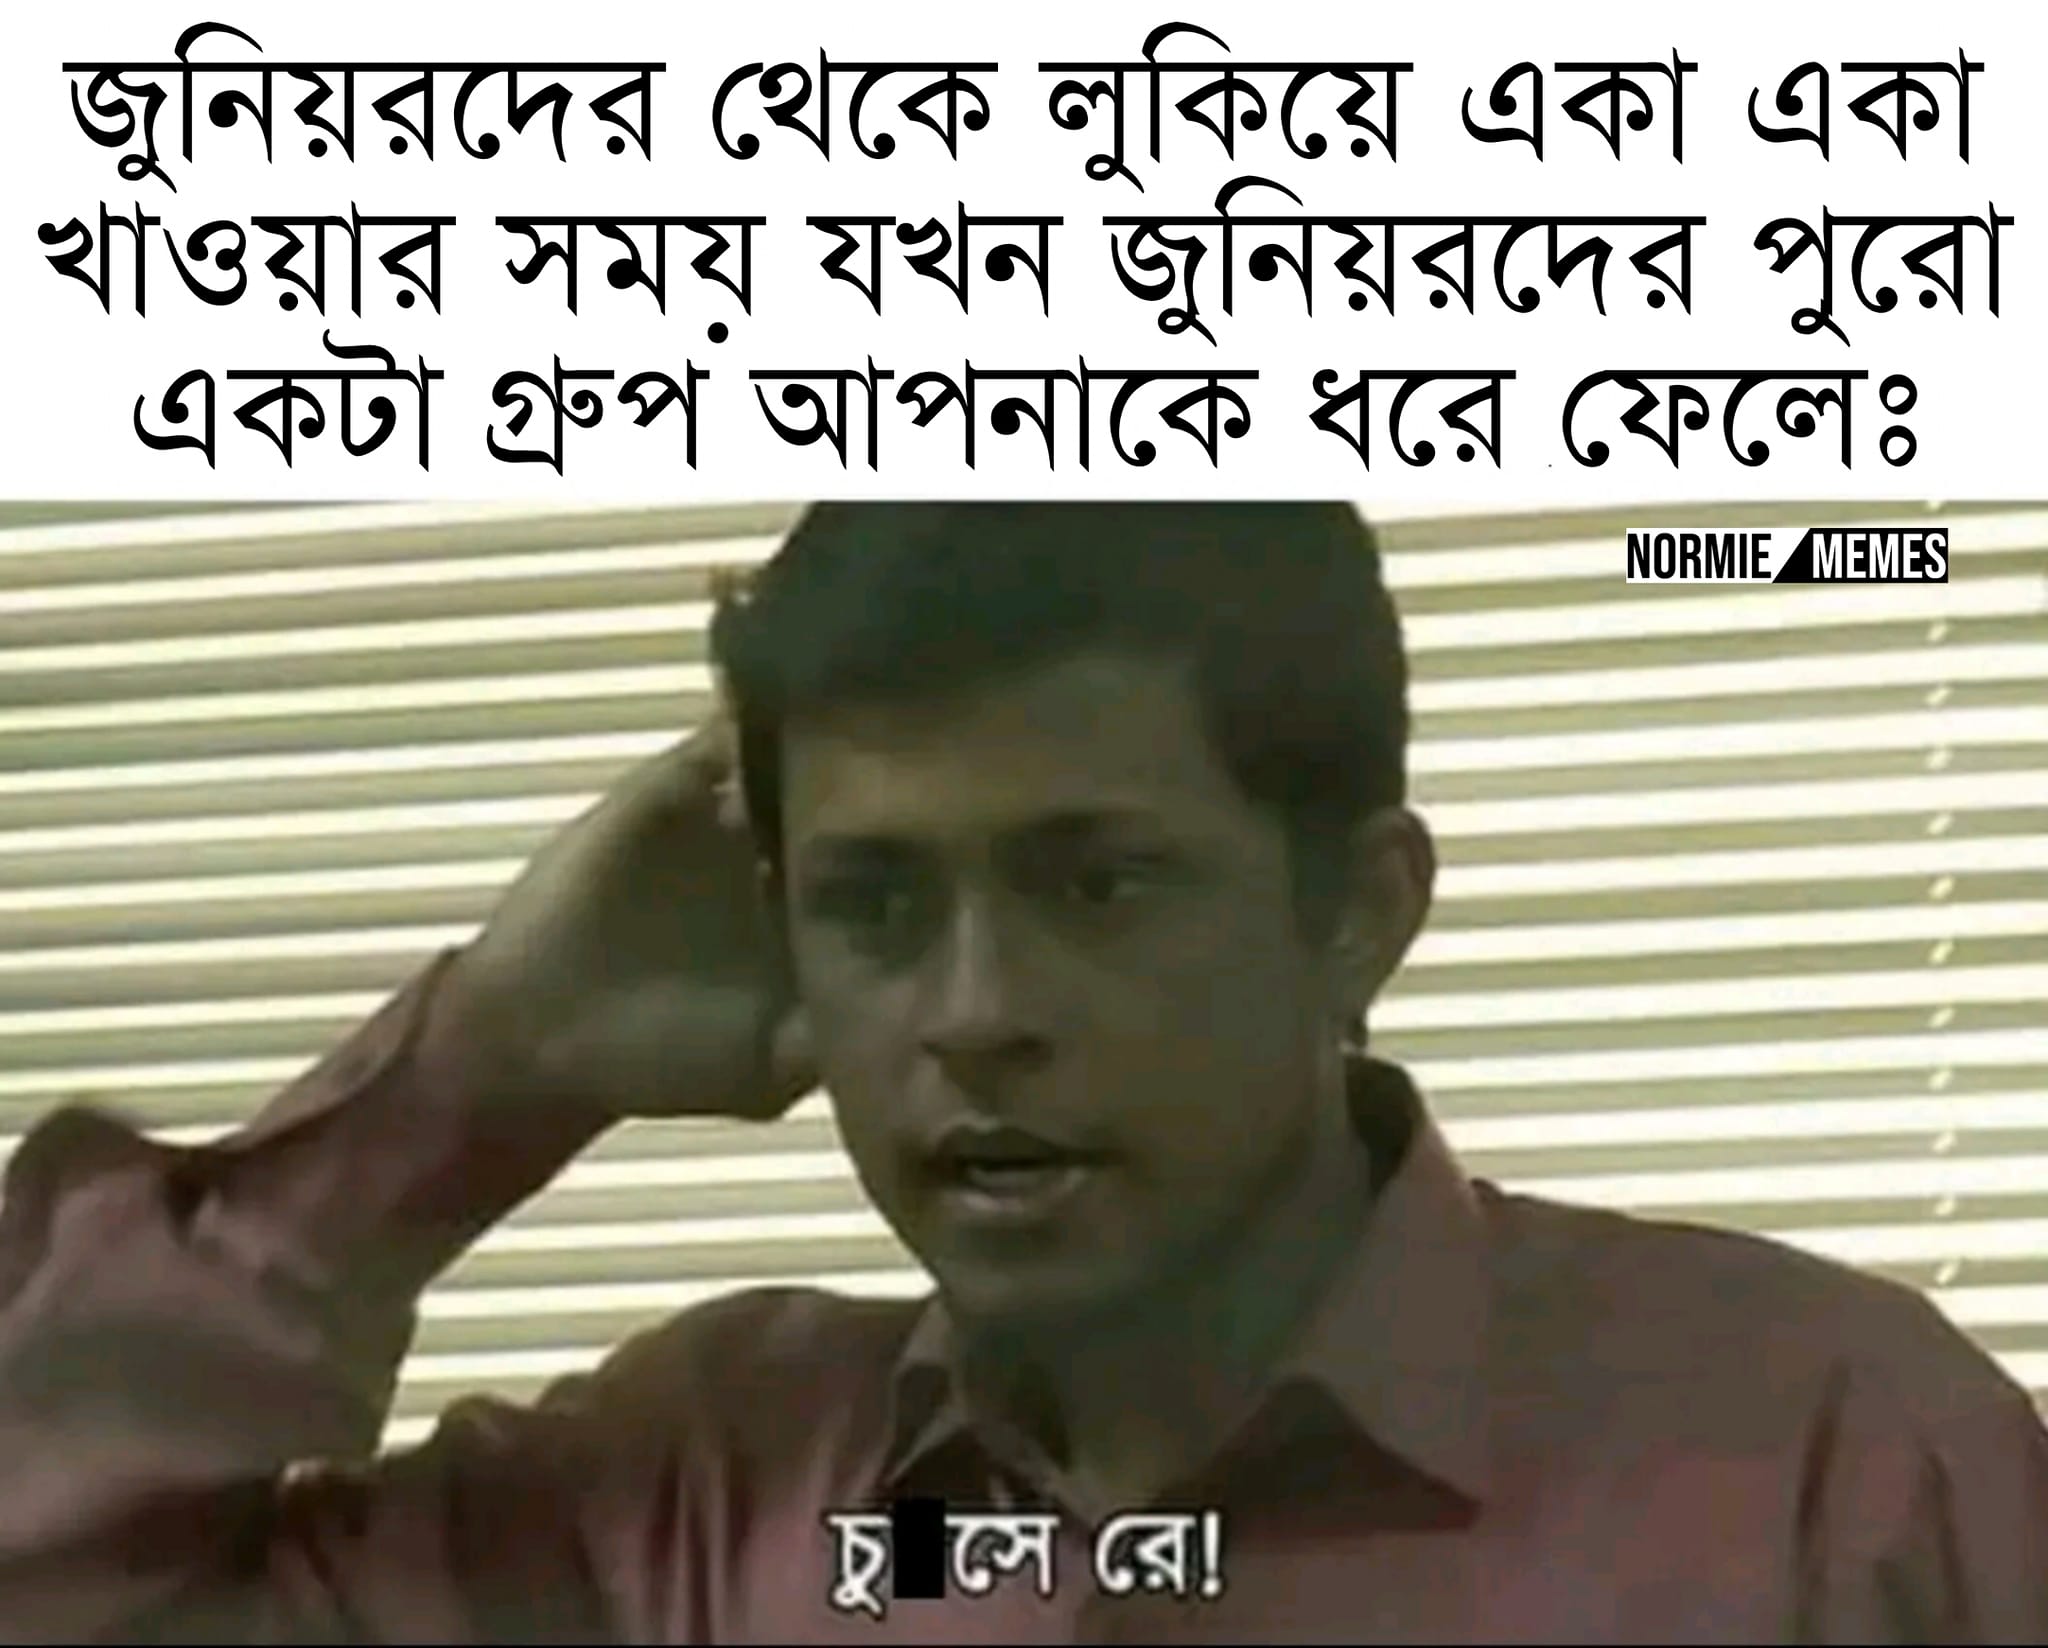
Text: জুনিয়রদের থেকে লুকিয়ে একা একা খাওয়ার সময় যখন জুনিয়রদের পুরো একটা গ্রুপ আপনাকে ধরে ফেলে  চুদসে রে
Label: Non Hate